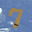
Label: 7